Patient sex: M
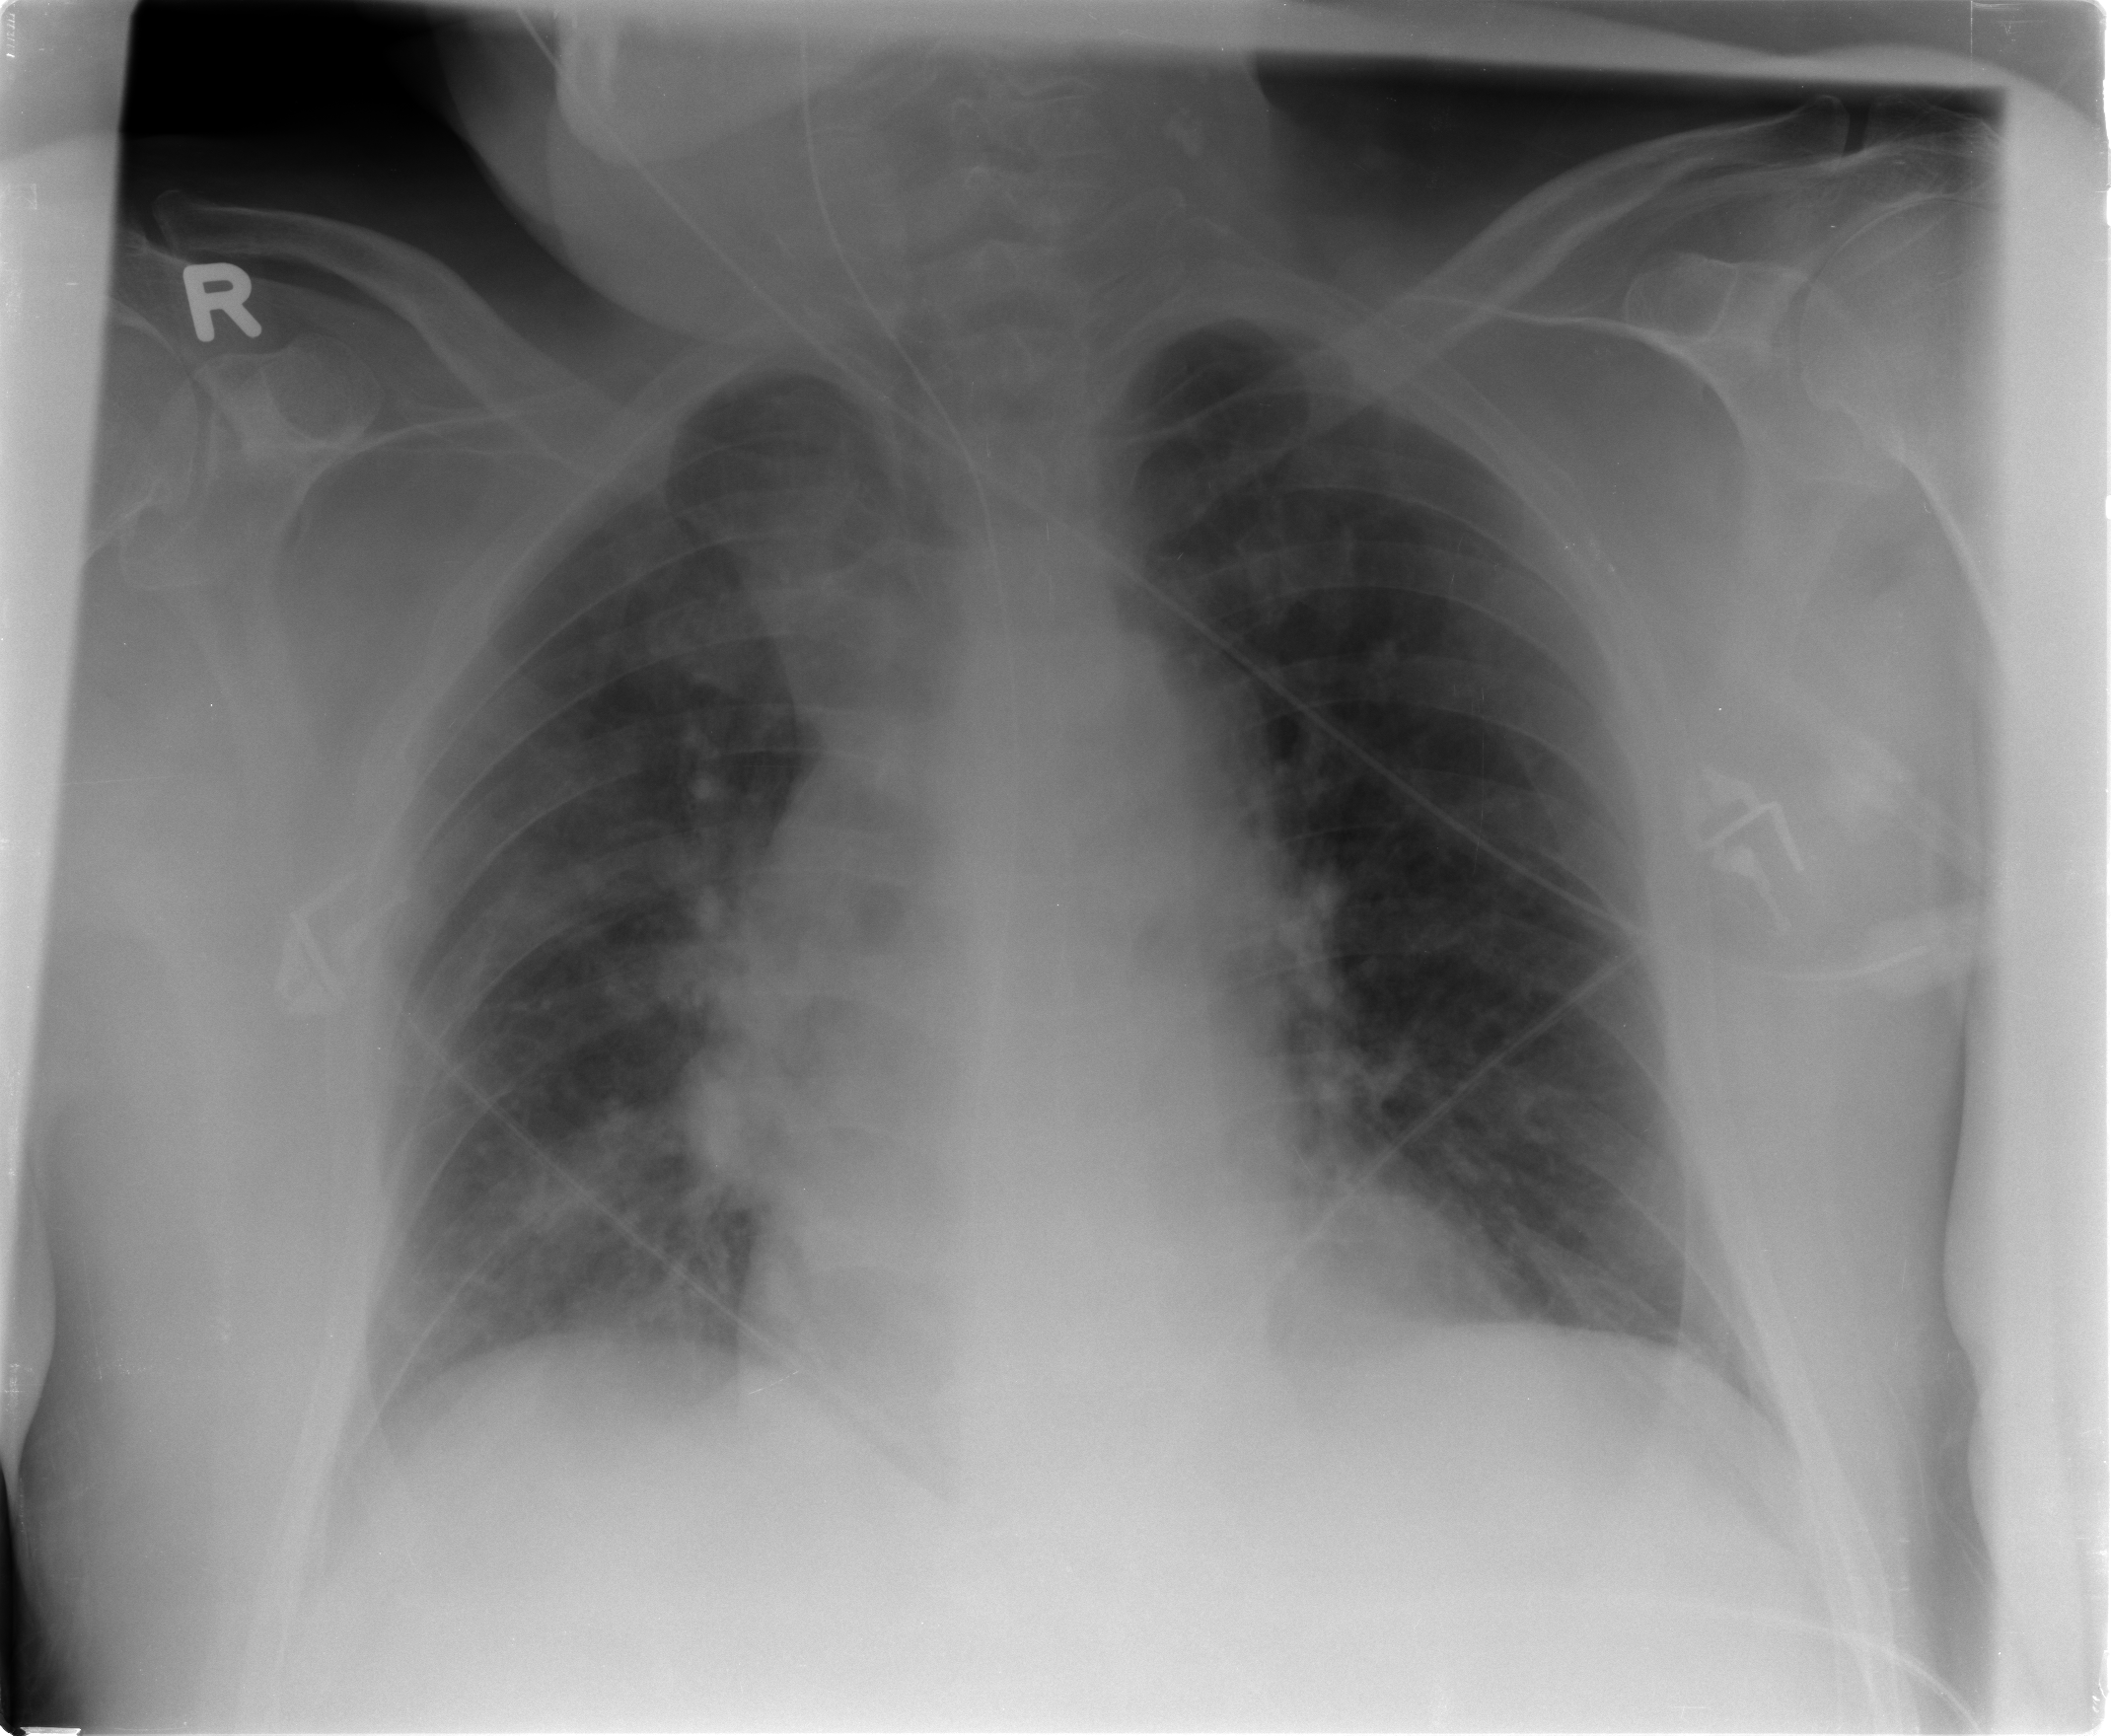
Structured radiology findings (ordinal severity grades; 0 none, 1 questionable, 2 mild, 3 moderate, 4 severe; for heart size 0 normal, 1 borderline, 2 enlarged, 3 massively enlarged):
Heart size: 0
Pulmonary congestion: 2
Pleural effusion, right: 1
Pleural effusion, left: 0
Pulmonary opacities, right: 2
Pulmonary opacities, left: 0
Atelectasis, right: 2
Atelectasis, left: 1